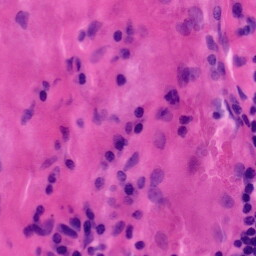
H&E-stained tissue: Tonsil